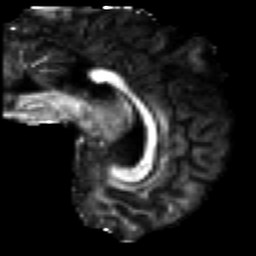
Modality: FA
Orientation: sagittal
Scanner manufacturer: ge
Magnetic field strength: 3 T
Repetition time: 7.98 s
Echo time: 0.0701 s